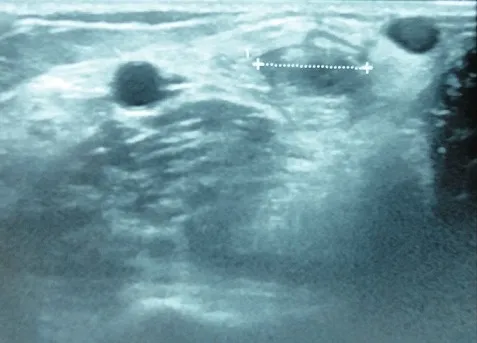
Ultrasonography of the elbow showing distal biceps tendon defect with hematoma around the humeral trochlea.
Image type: radiology (ultrasound)